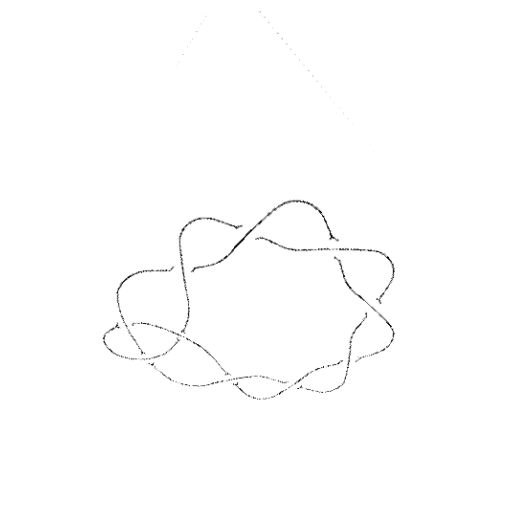
Crossing number: 10